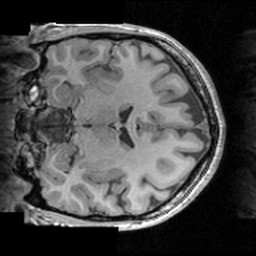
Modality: T1w
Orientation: coronal
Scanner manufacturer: siemens
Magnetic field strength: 3 T
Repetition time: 1.63 s
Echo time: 0.00311 s